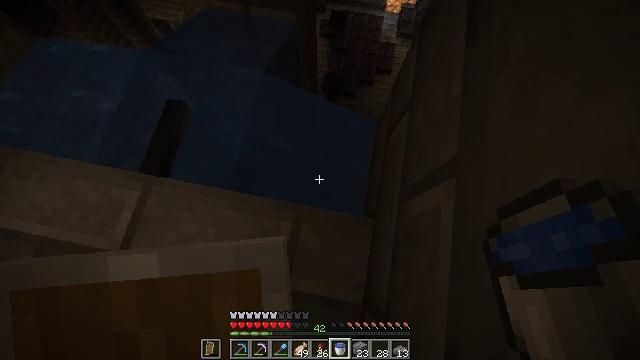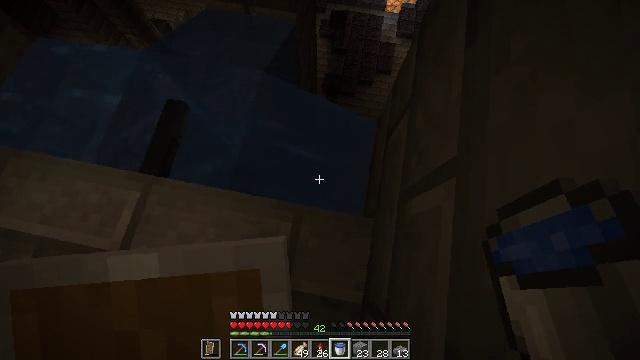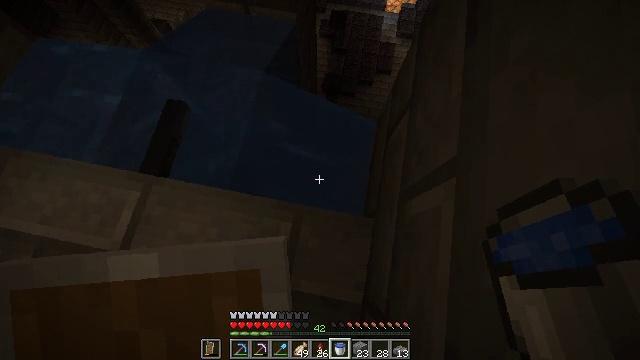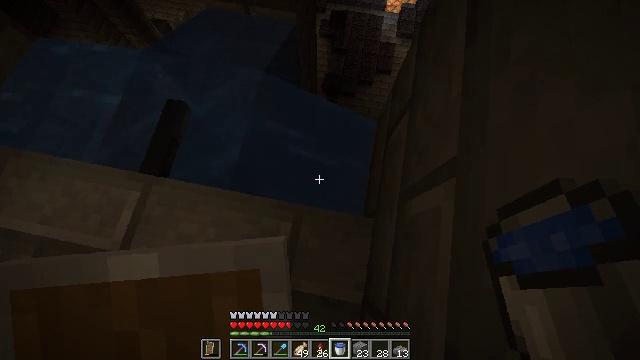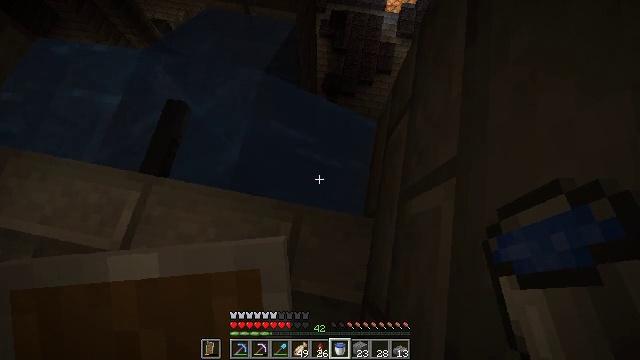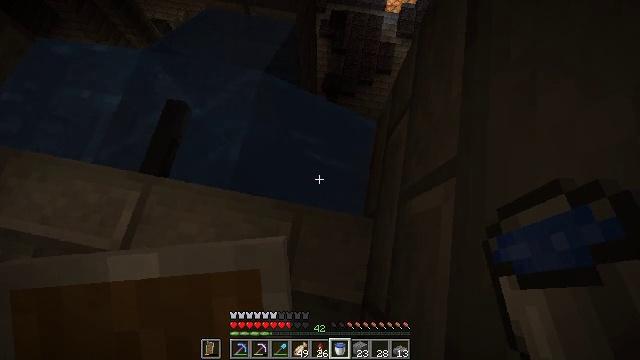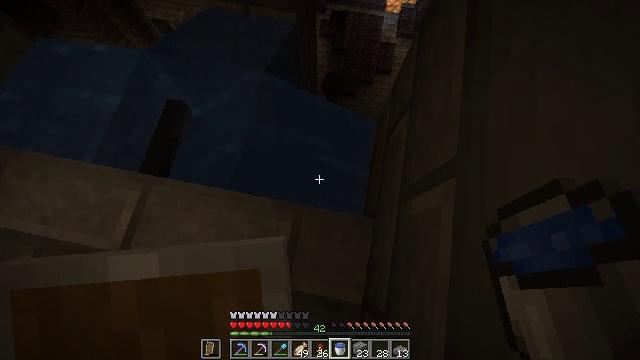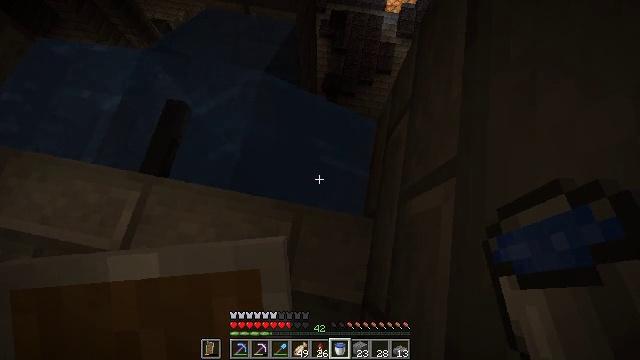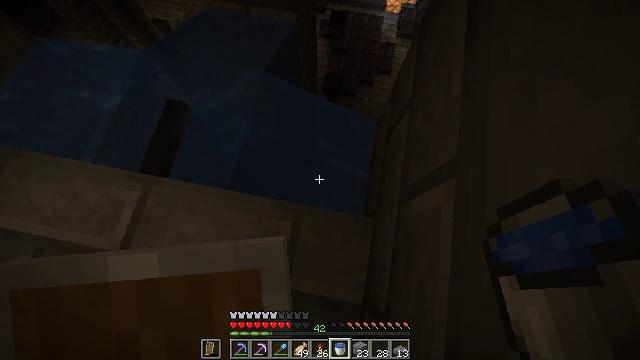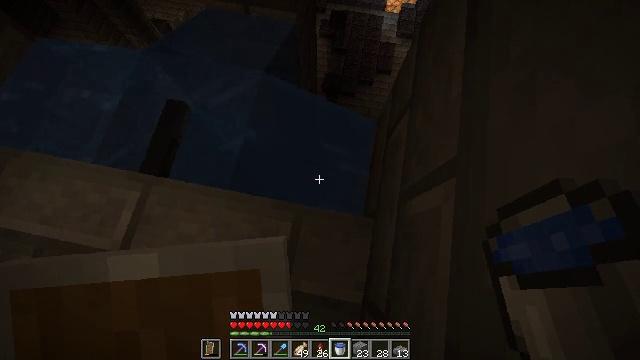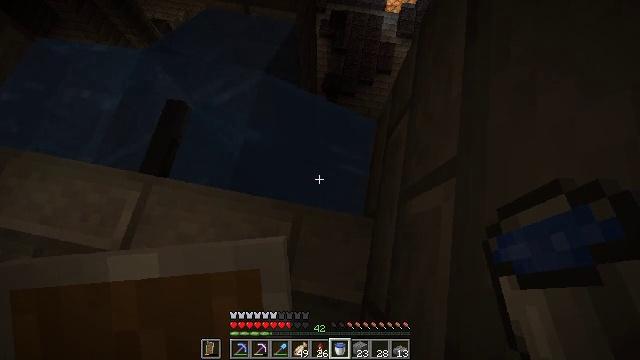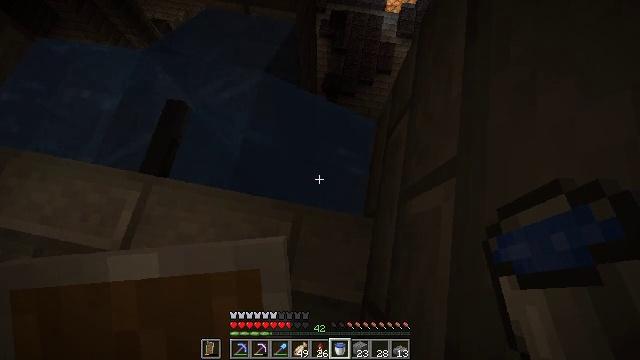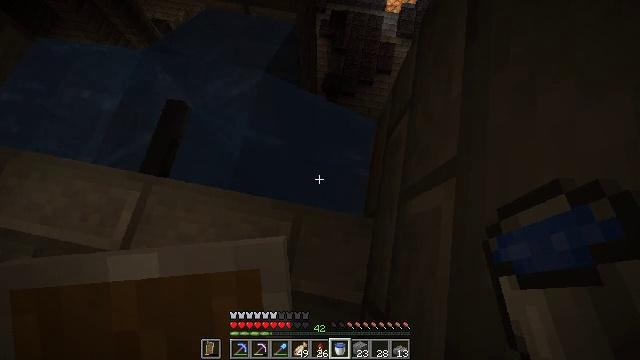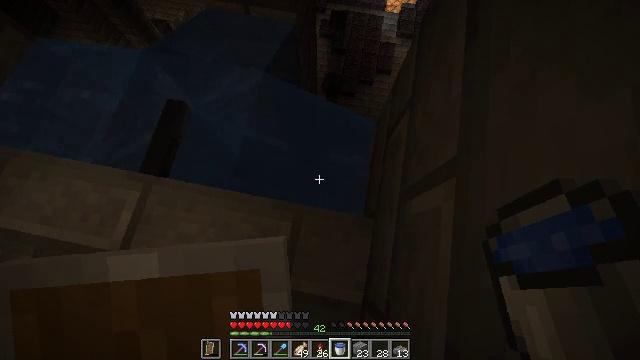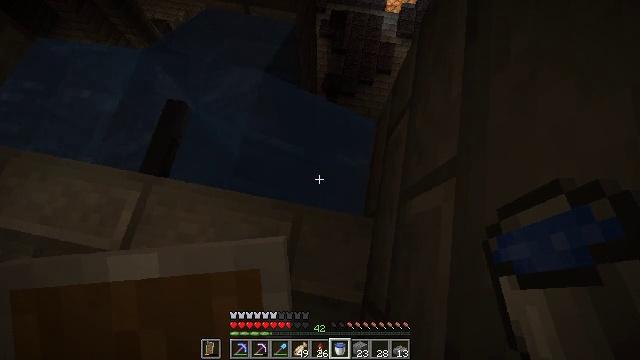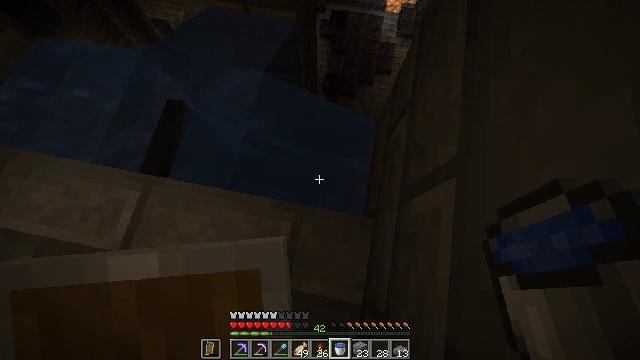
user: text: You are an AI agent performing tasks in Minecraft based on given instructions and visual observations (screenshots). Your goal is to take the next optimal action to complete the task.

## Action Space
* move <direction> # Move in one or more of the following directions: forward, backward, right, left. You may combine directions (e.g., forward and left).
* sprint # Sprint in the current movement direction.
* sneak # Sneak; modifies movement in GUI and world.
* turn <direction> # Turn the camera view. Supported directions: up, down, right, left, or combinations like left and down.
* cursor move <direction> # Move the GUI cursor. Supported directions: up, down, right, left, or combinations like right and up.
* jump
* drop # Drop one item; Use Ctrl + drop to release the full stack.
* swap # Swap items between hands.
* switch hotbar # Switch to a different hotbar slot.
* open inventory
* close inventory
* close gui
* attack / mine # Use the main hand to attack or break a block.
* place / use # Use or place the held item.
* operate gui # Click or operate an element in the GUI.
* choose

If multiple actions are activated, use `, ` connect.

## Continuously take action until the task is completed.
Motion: motion action
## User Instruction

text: Break the black stained glass pane to collect it.
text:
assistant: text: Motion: no_op
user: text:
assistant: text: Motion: no_op
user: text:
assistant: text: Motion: no_op
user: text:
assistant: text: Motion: no_op
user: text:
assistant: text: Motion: no_op
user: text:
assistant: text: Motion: no_op
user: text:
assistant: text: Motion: no_op
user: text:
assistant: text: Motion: no_op
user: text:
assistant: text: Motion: no_op
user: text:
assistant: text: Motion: no_op
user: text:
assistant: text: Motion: no_op
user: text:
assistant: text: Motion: no_op
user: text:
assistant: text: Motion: no_op
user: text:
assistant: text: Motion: no_op
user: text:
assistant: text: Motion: no_op
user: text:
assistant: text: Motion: no_op
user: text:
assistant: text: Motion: no_op
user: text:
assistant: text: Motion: no_op
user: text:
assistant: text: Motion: no_op
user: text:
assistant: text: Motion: no_op
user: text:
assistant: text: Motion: no_op
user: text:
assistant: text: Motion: no_op
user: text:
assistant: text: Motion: no_op
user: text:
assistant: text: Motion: no_op
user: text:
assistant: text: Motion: no_op
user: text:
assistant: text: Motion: no_op
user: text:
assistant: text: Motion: no_op
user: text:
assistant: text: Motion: no_op
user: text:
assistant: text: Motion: no_op
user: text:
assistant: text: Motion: no_op